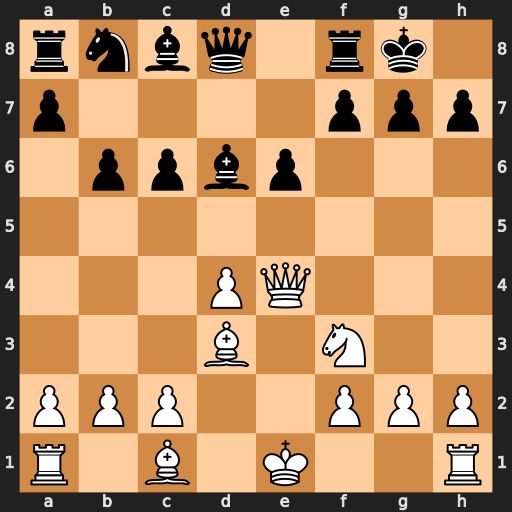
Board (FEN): rnbq1rk1/p4ppp/1ppbp3/8/3PQ3/3B1N2/PPP2PPP/R1B1K2R
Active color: w
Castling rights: KQ
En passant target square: -
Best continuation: Qxh7#